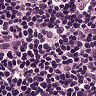
Metastatic tissue present: no